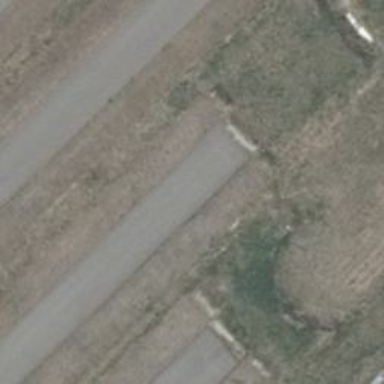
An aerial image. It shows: Road serving as parking aisle.